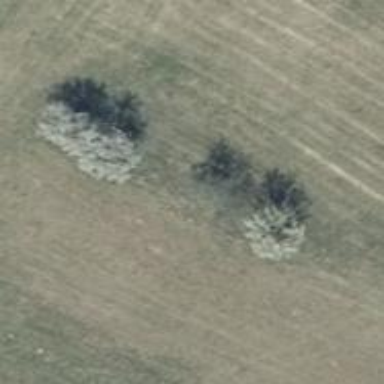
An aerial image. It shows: Deciduous broadleaved tree.